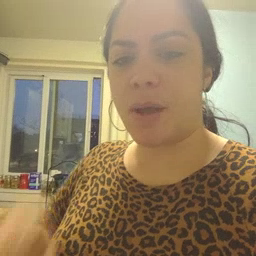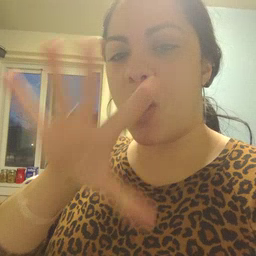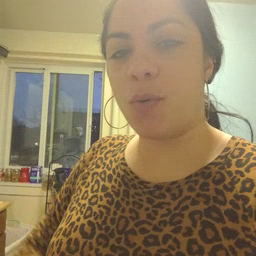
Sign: blow